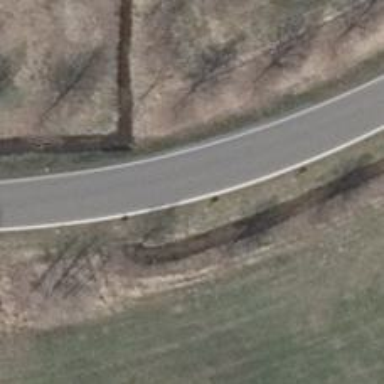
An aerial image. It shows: Secondary road with asphalt surface.